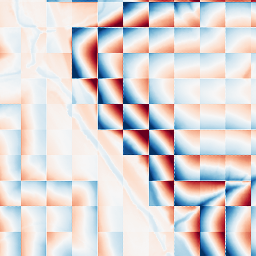
Category: wavelet
Decomposition family: wavelet_biorthogonal
Decomposition parameters: wavelet: bior1.3
level: 5
Upsampling method: regularized
Upsampling parameters: scale: 2
lambda_reg: 0.001
Upsampling scale: 2